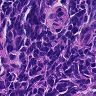
Metastatic tissue present: no